Question: I use <URL> with the Scala plugin .

What's the recommended way to execute a SBT plugin's tasks, say 'dependencyUpdates' from <URL>?
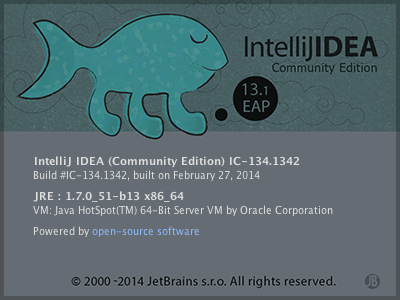
Answer: IntelliJ IDEA and the Scala and sbt plugins have improved since and you may want to read <URL> instead.
I worked it around with the Embedded Terminal plugin that shipped with the version of IDEA.
+ (or 'Tools' > 'Open Terminal') to open a terminal window and then 'sbt dependencyUpdates' inside.

It does require a local installation of SBT.